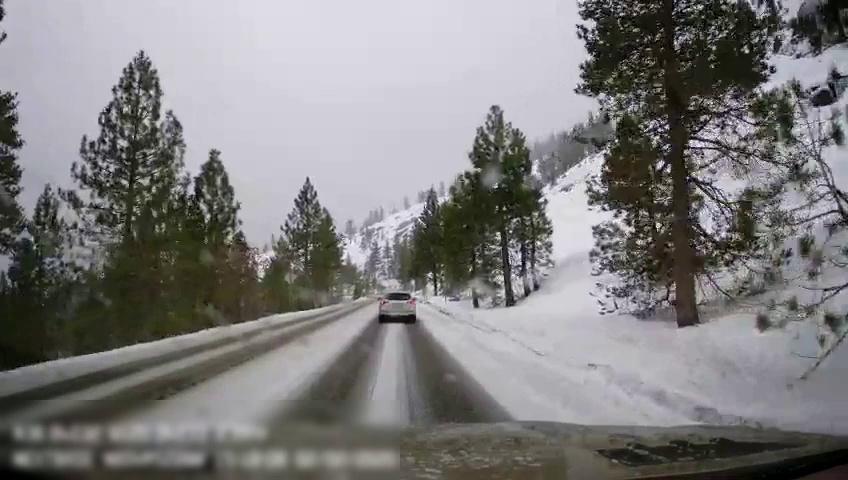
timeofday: Day
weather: Snowy
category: Drivable Space
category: Vehicles | Car